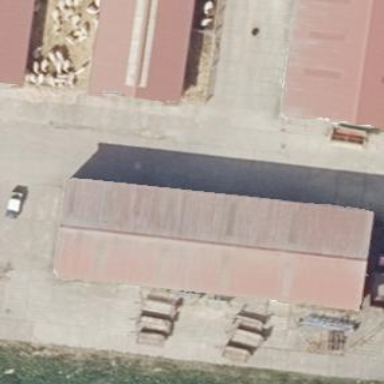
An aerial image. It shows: Farm auxiliary building with gabled roof oriented along its length.